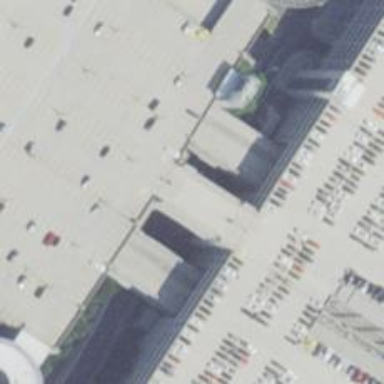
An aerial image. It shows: Service road tunnel that serves as building passage.